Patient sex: F
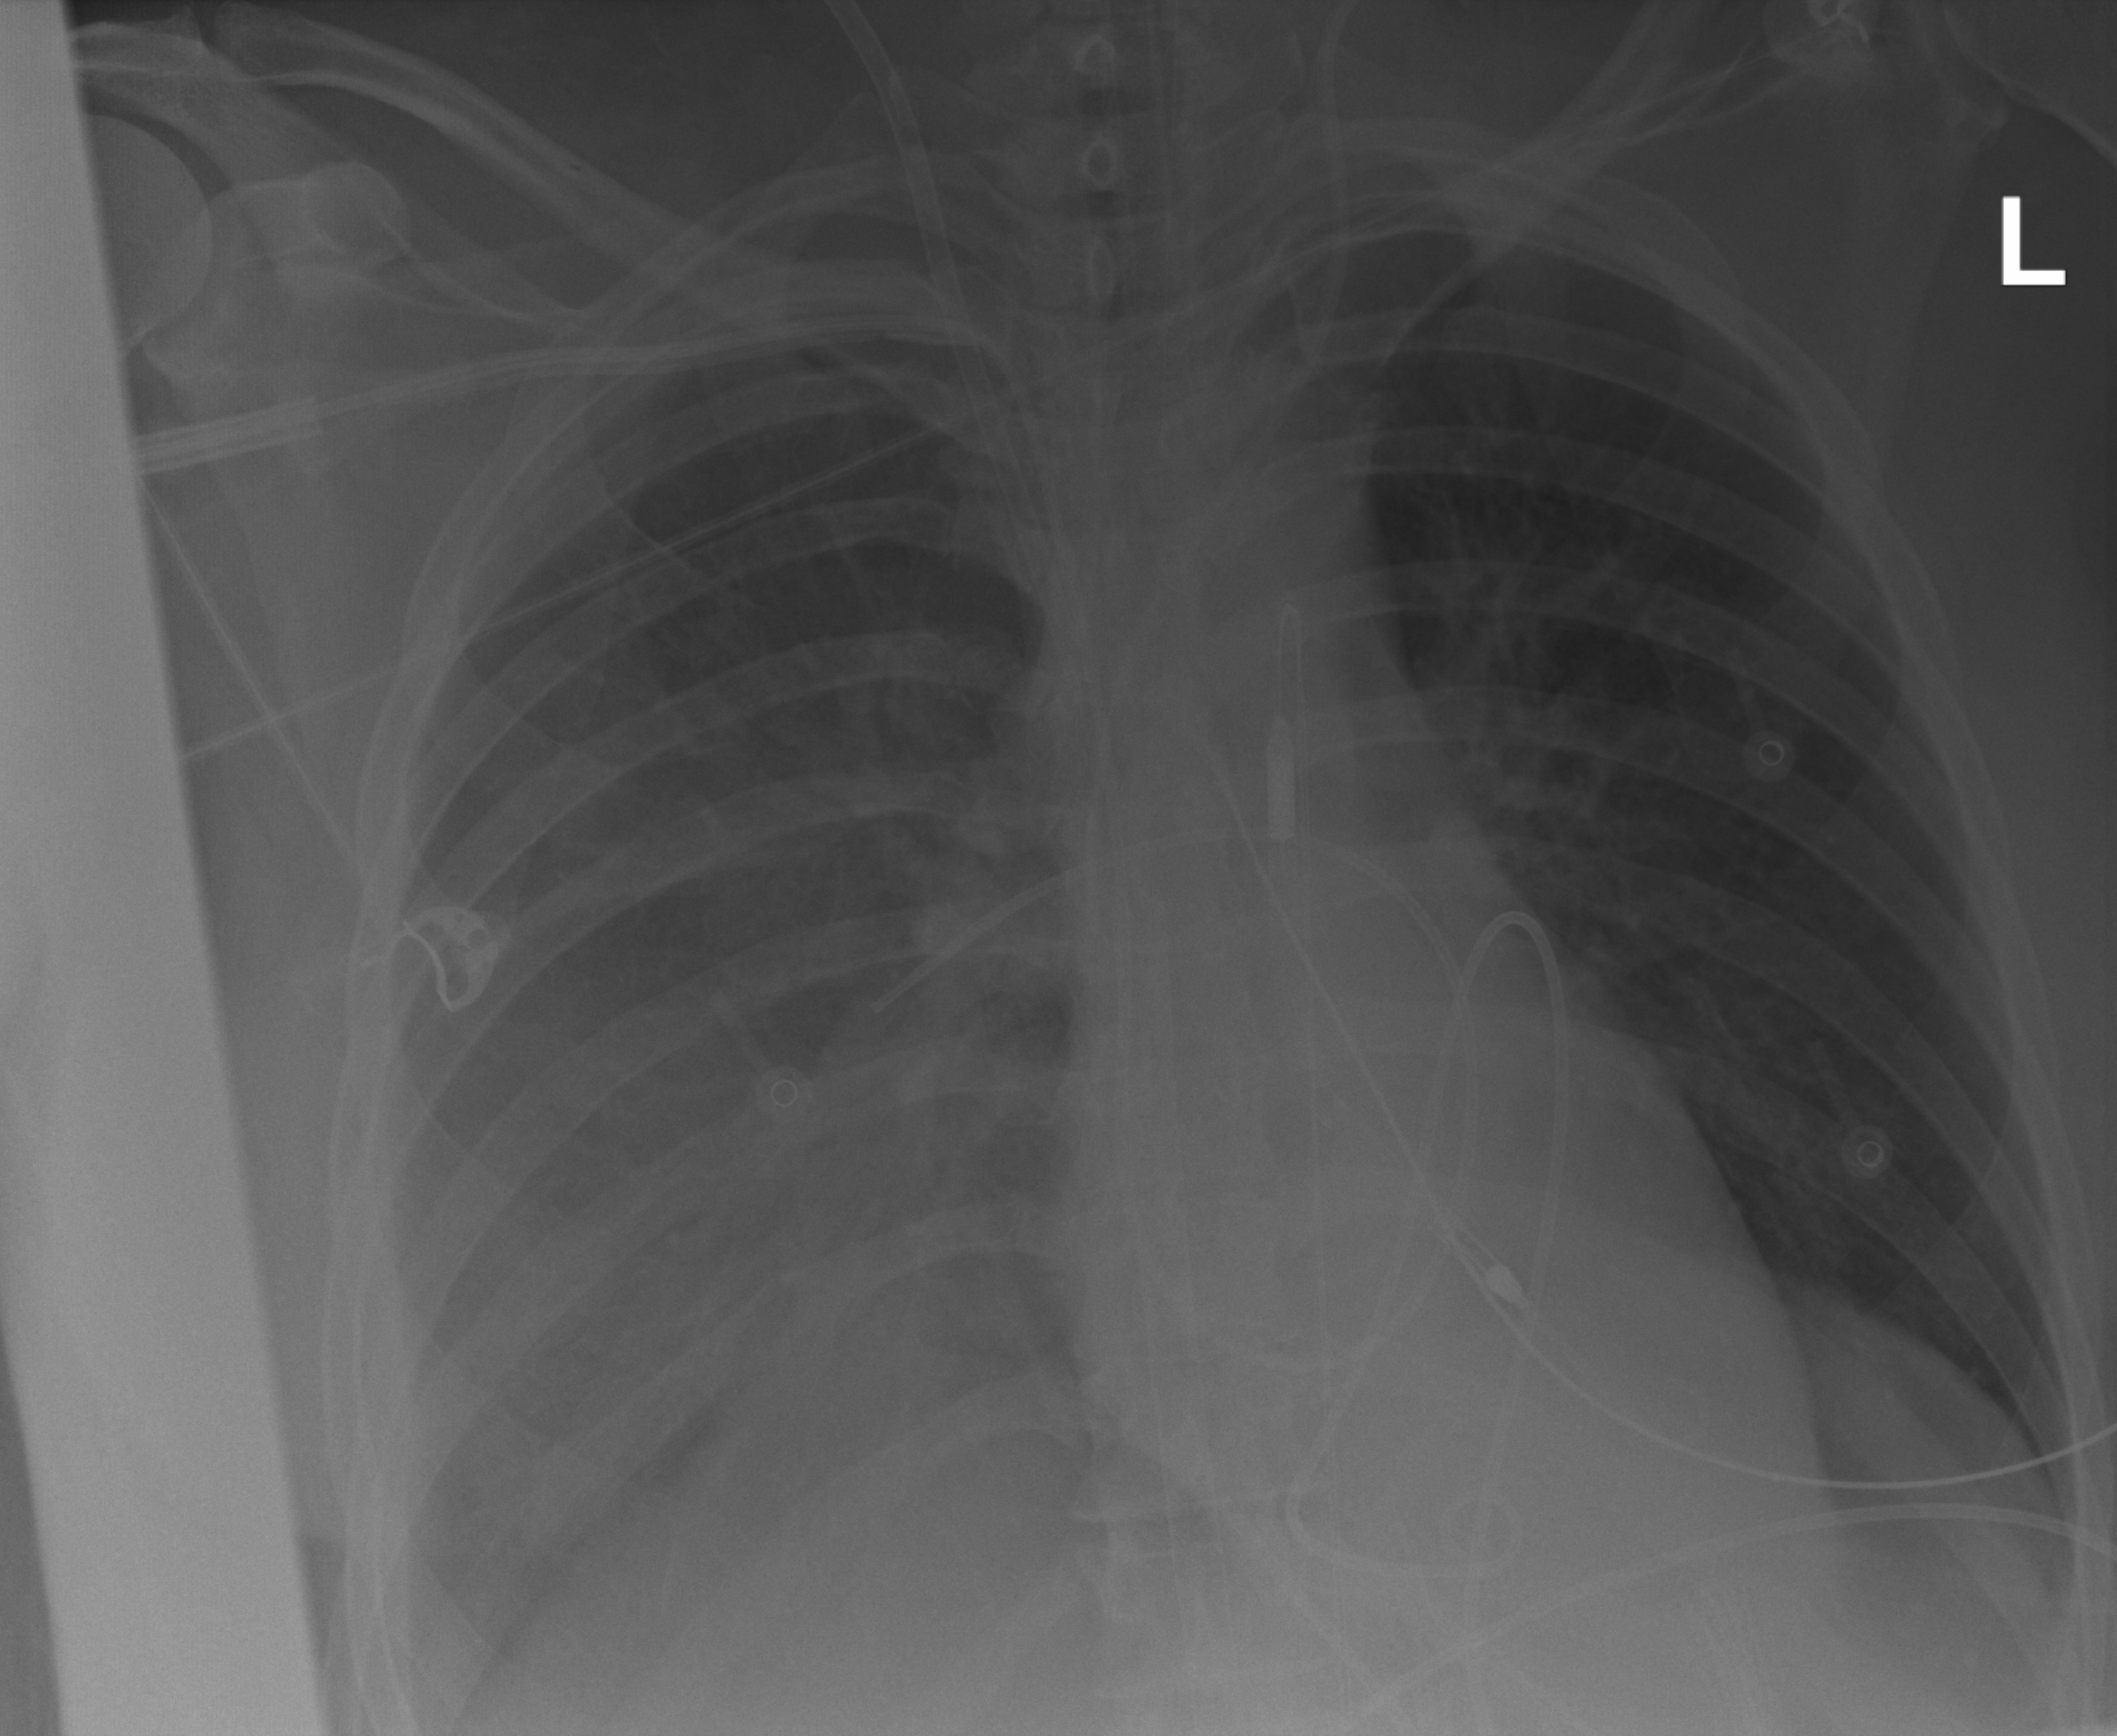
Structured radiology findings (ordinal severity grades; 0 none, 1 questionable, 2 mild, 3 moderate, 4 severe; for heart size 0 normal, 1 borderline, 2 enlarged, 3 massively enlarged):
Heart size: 0
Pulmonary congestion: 0
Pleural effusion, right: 3
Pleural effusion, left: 0
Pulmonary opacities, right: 0
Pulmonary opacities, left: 0
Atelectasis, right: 3
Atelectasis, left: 0